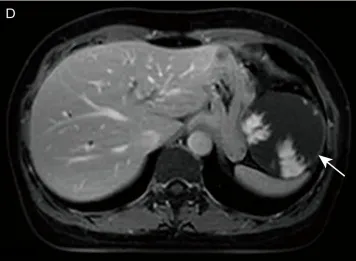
Magnetic resonance imaging (MRI). Enhanced portal phase.
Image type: radiology (mri)